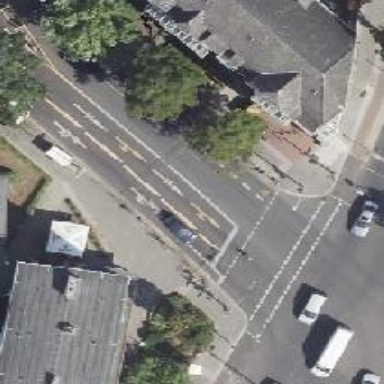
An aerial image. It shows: Road with traffic signals.